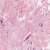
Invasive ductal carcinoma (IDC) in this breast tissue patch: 0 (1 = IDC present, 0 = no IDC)